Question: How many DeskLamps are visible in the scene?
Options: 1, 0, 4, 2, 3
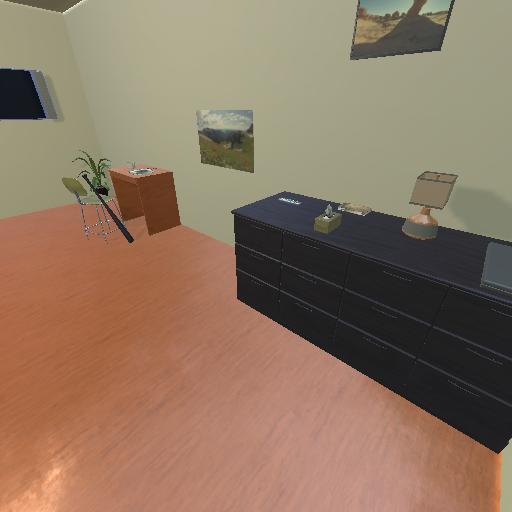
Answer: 1